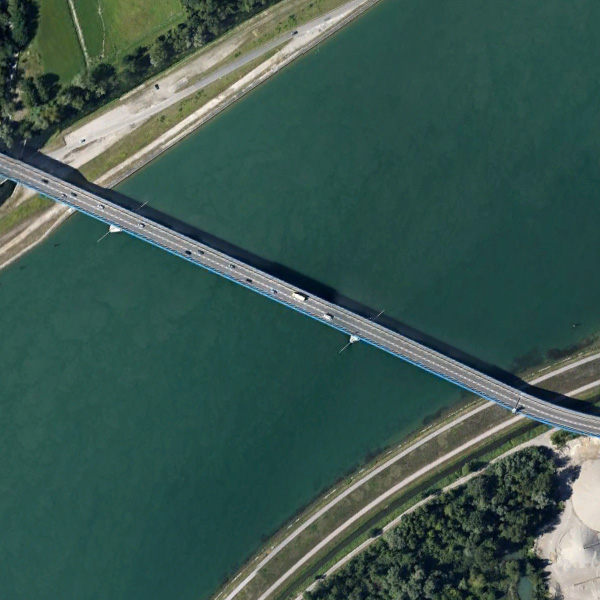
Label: Bridge